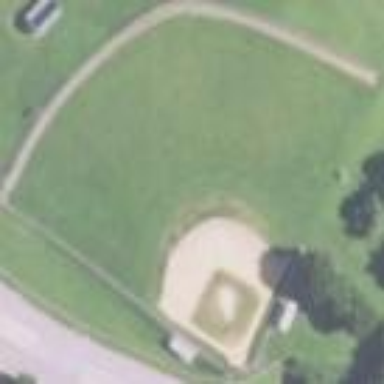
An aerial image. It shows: Baseball pitch for leisure land.